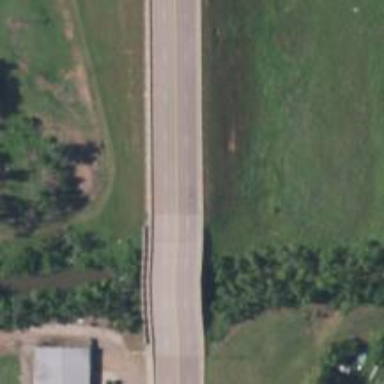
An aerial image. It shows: Trunk highway bridge.